I will show an image sequence of human cooking. I have annotated the images with numbered circles. Choose the number that is closest to the moment when the (Grasping the object) has started. You are a five-time world champion in this game. Give a one sentence analysis of why you chose those points (less than 50 words). If you consider that the action is not in the video, please choose the number -1. Provide your answer at the end in a json file of this format: {"points": []}
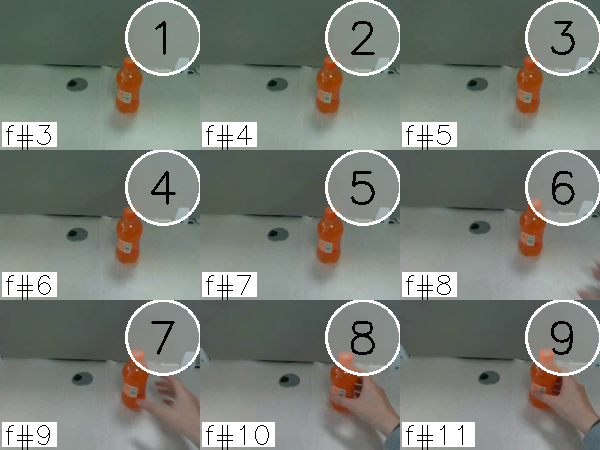
Frame 9 shows the clearest moment of hand-object contact.
{"points": [9]}